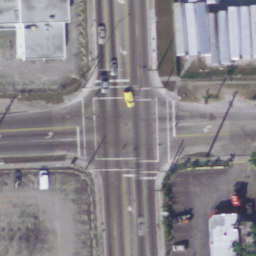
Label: intersection